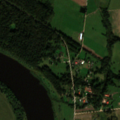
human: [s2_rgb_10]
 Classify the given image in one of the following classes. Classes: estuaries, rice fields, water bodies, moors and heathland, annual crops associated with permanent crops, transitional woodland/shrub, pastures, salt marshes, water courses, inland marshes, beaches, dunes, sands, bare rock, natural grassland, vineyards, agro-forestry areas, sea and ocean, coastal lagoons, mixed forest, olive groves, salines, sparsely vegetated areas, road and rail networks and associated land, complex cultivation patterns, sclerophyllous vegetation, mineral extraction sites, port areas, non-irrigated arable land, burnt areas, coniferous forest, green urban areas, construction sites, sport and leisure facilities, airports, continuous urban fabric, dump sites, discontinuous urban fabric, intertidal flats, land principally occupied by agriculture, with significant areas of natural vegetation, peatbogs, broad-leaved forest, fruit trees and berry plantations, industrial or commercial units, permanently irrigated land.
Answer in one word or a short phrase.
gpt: non-irrigated arable land, pastures, complex cultivation patterns, land principally occupied by agriculture, with significant areas of natural vegetation, coniferous forest, mixed forest, water courses